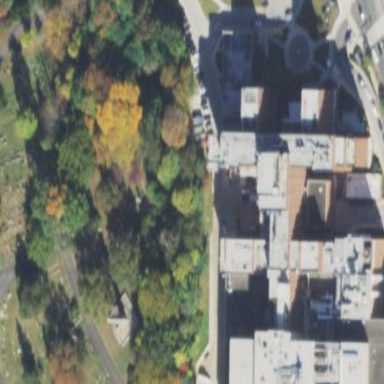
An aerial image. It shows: Hospital building.